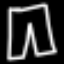
Label: pants